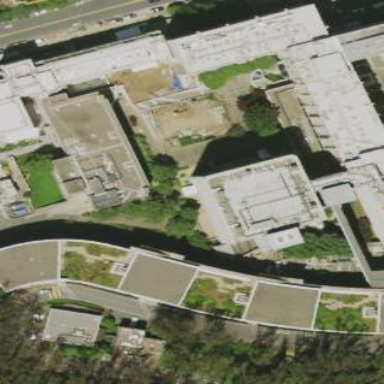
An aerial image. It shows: University building.